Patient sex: F
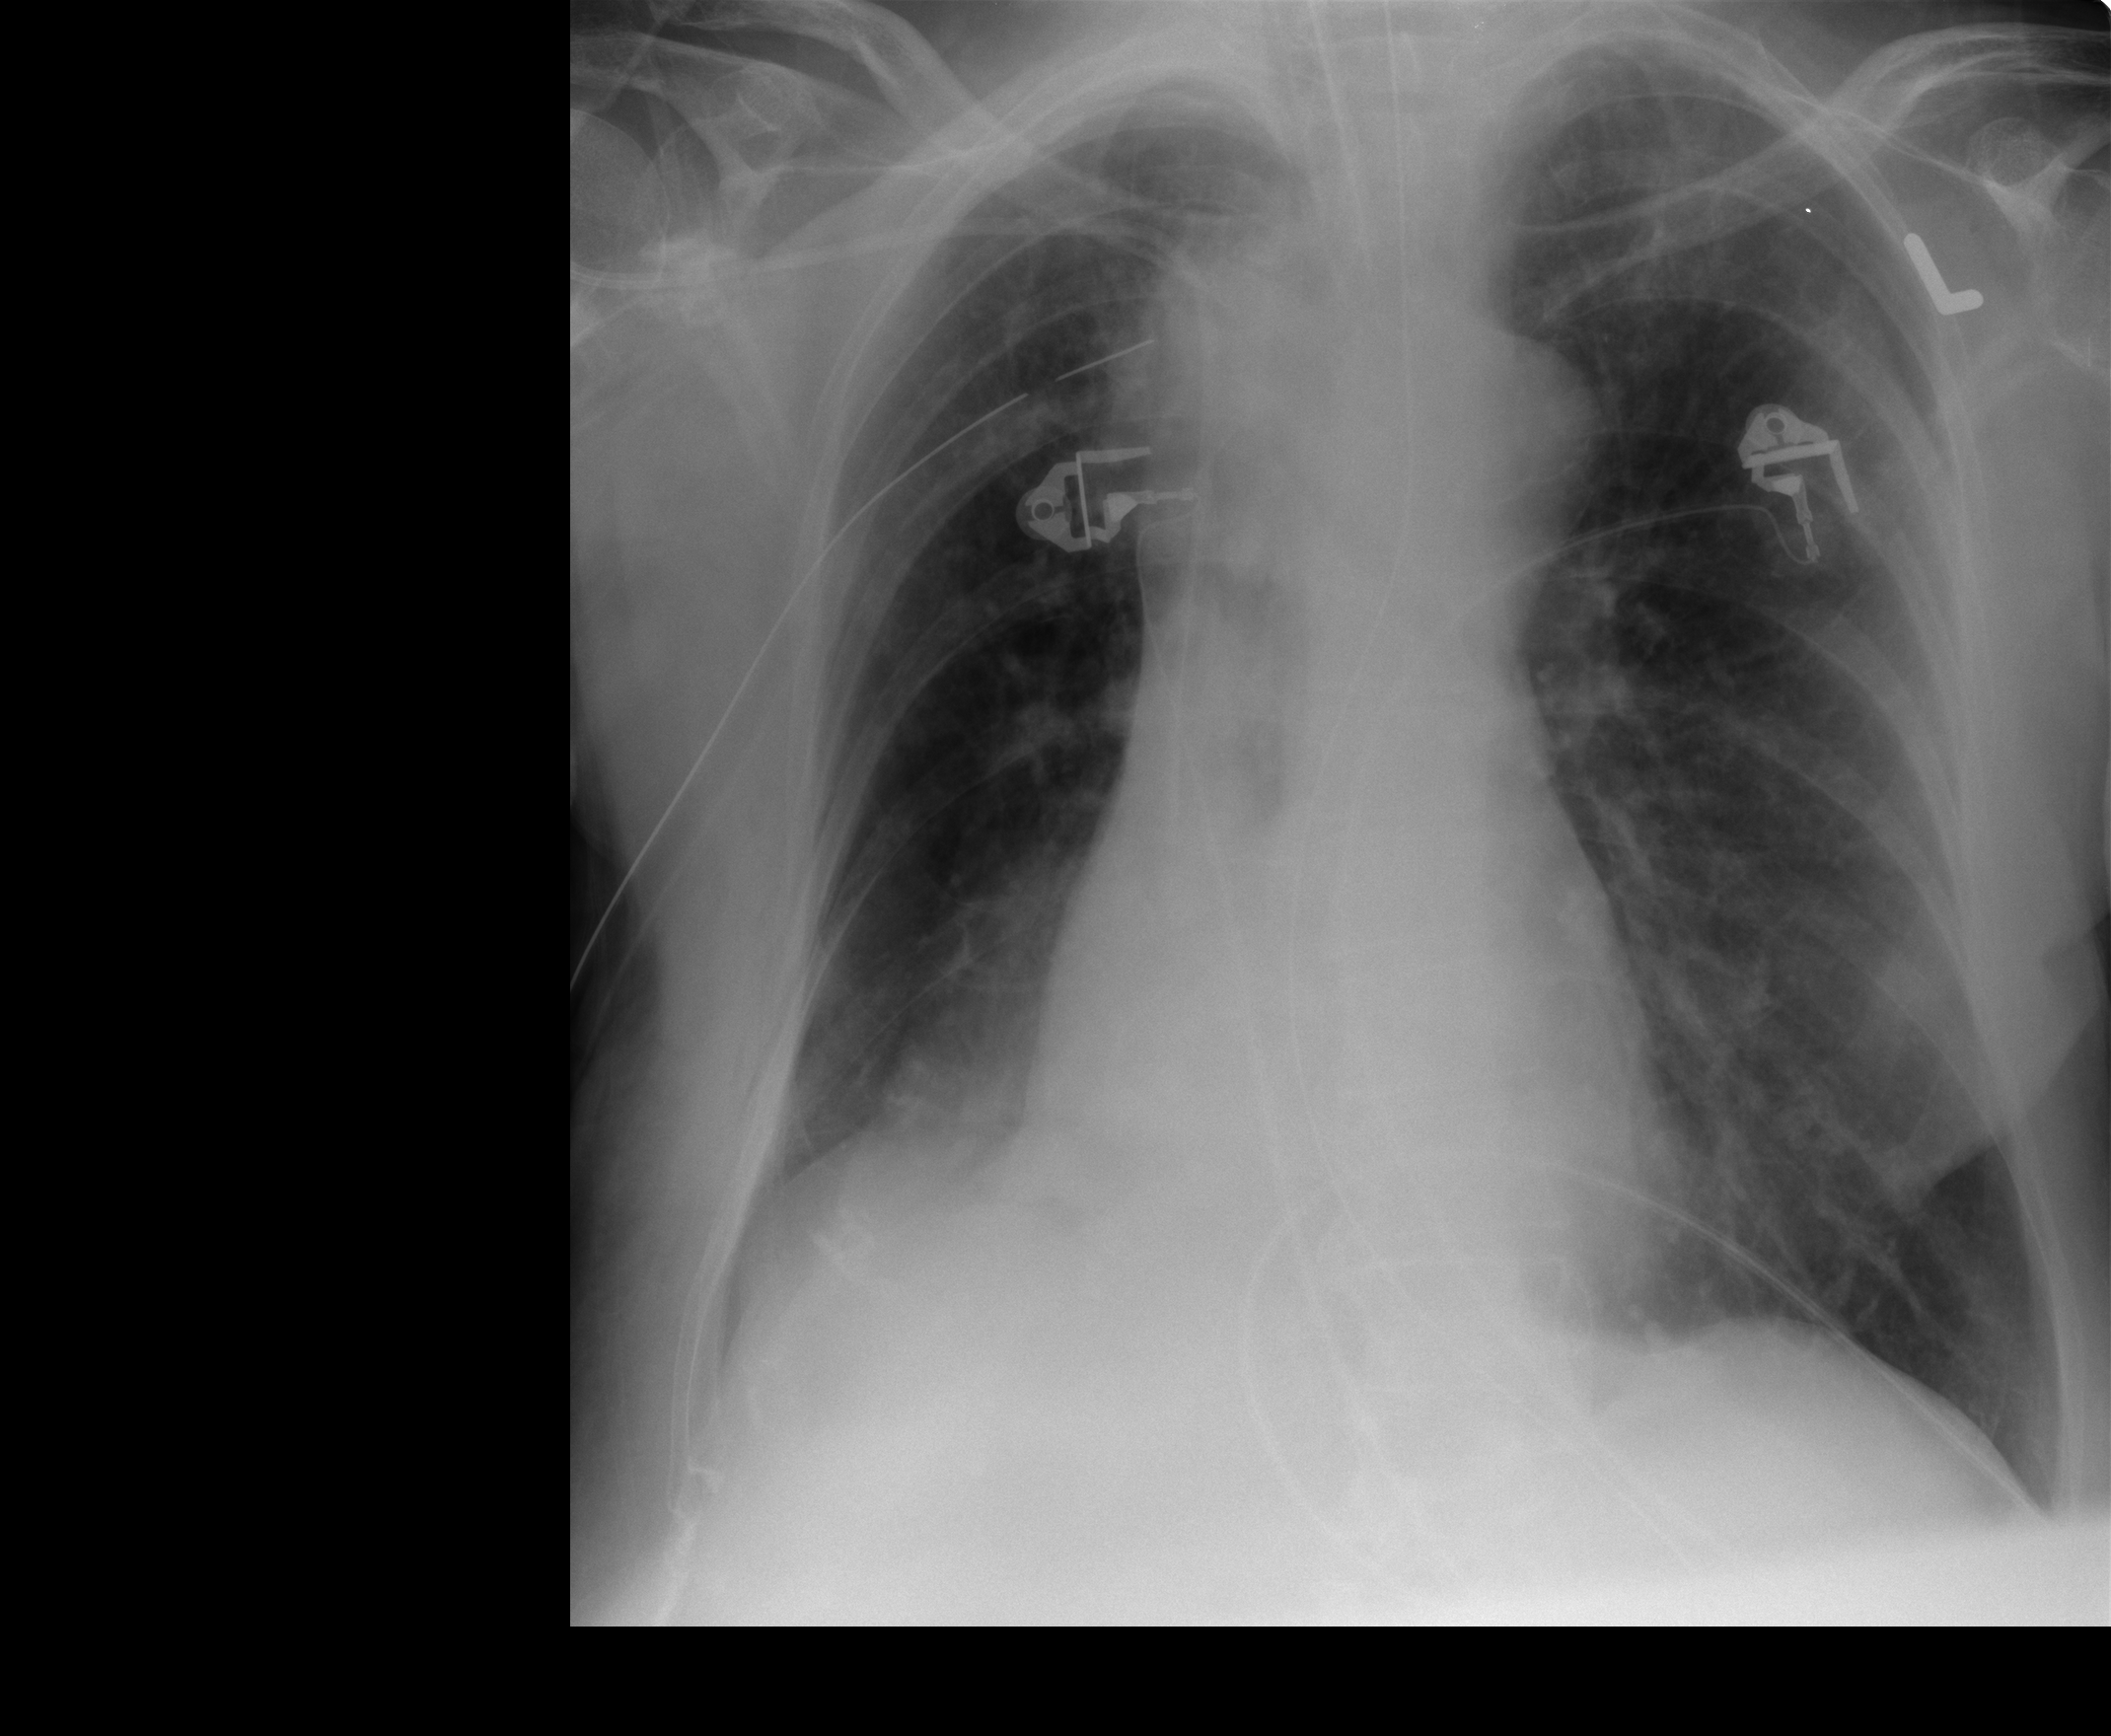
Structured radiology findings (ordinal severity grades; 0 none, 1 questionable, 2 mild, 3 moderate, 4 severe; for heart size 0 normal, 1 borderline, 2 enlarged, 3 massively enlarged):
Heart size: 0
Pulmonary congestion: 0
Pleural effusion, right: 0
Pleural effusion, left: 0
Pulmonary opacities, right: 2
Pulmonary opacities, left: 0
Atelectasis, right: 1
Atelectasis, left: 1